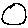
Label: circle